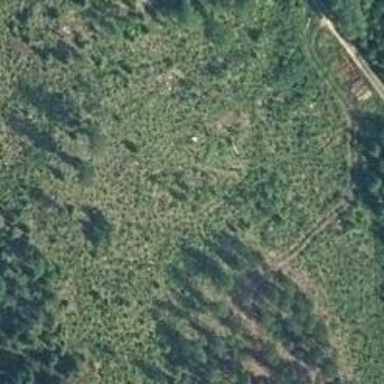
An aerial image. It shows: Scrub area designated for logging.